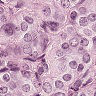
Metastatic tissue present: yes